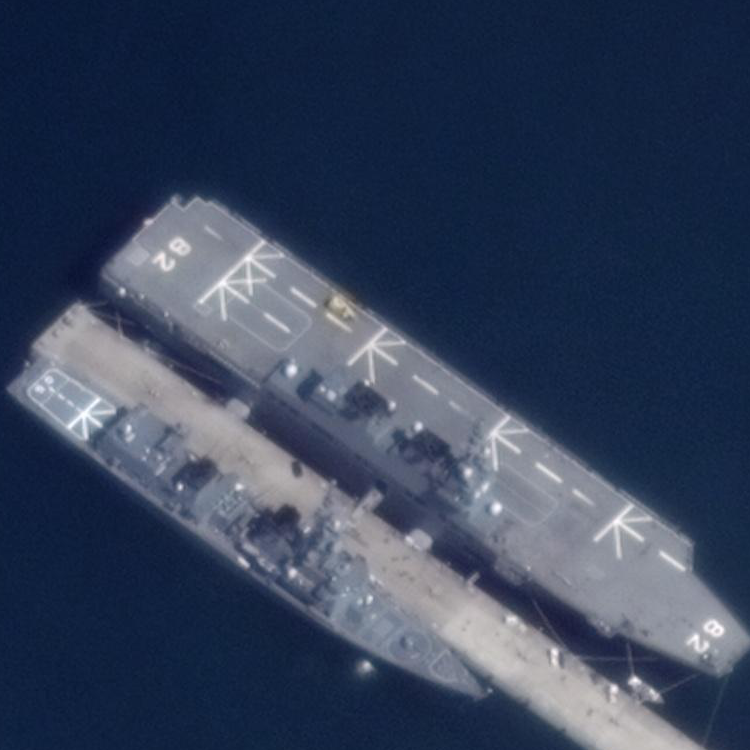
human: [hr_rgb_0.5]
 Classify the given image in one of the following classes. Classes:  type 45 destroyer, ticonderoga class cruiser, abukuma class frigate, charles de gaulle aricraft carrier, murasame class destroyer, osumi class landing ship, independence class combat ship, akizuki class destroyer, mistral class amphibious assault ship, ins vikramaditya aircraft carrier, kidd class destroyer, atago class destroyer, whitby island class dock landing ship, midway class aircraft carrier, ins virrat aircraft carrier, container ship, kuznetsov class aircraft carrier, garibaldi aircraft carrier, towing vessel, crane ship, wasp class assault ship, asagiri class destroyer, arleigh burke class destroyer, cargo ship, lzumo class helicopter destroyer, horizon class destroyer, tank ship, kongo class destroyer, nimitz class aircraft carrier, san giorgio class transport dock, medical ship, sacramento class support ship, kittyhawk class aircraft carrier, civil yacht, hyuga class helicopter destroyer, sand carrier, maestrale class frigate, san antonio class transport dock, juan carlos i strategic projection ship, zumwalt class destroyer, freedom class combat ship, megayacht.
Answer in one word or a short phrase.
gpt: Hyuga class helicopter destroyer